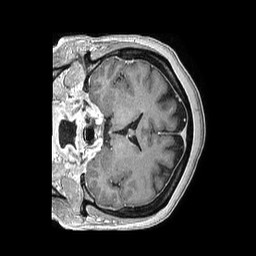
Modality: T1w
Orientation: coronal
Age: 56
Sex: female
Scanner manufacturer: philips
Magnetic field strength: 1.5 T
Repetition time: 0.007544 s
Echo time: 0.003428 s